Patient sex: M
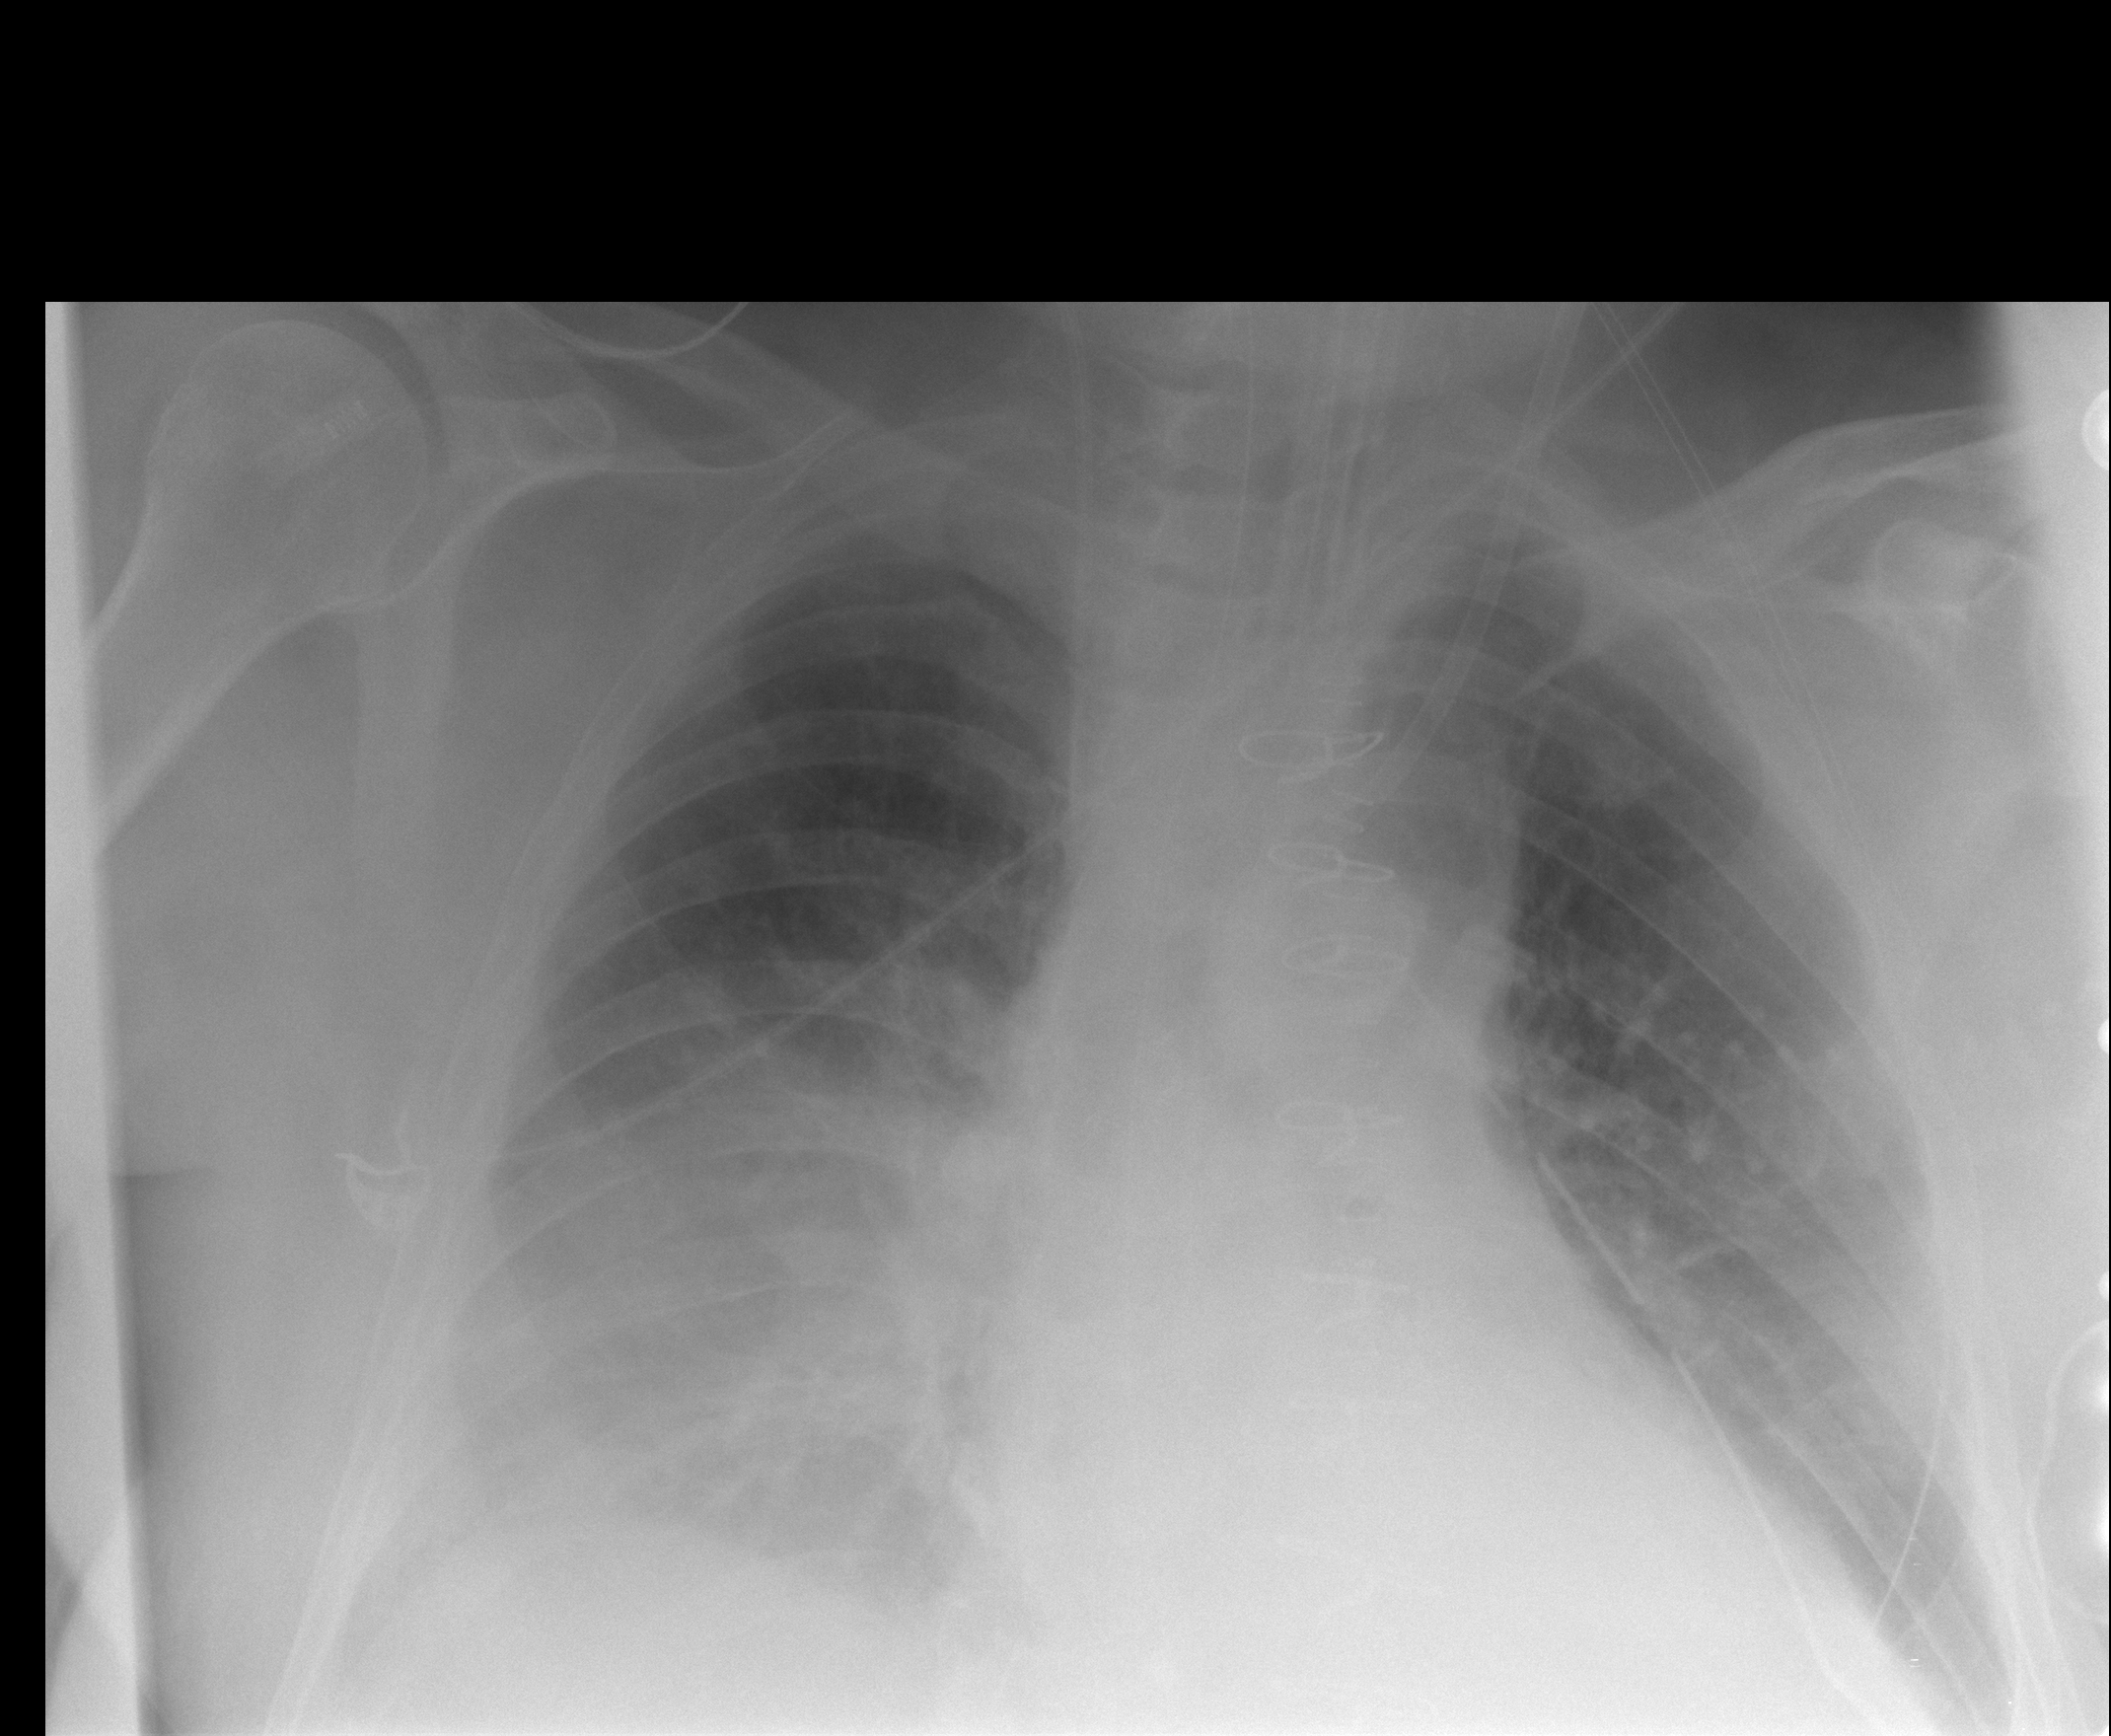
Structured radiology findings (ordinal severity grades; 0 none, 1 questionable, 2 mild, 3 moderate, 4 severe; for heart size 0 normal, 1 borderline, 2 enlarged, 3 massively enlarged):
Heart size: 2
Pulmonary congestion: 2
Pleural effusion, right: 2
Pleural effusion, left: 1
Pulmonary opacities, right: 2
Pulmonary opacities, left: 0
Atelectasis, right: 2
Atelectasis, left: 2